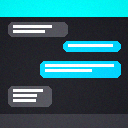
Screen state: on